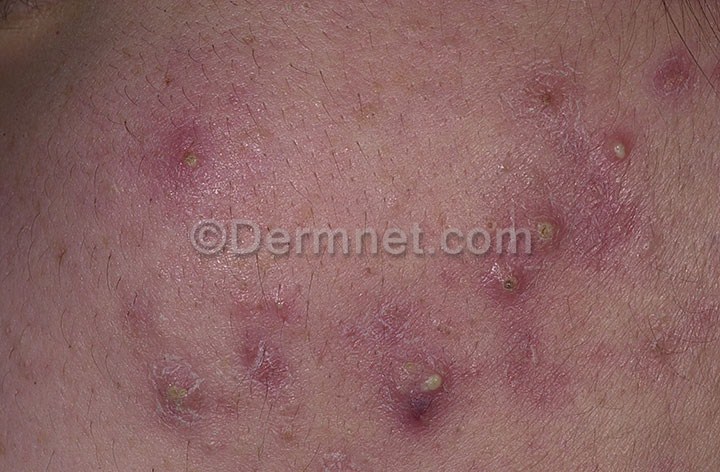
Disease: Acne and Rosacea Photos